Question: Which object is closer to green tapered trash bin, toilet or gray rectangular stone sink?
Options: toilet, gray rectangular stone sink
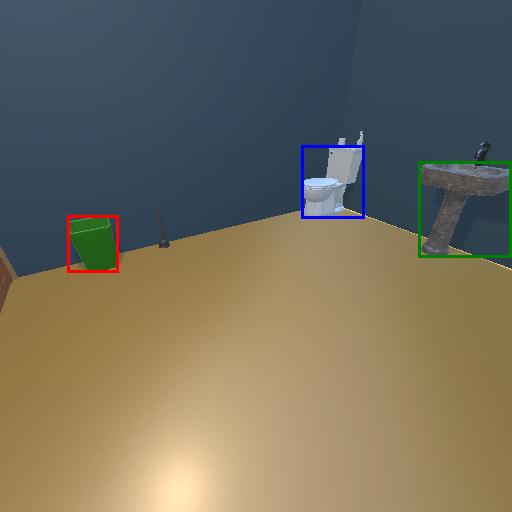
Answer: toilet